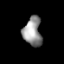
Tissue: lung
Cell type: Epithelial cells
Senescence score: 0.1802
Nuclear area (px): 523
Mean DAPI intensity: 146.268